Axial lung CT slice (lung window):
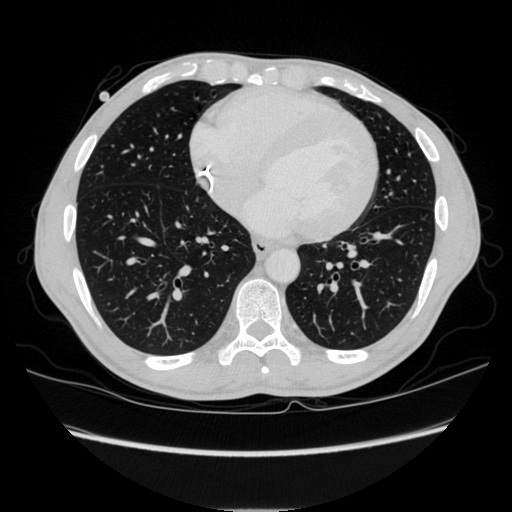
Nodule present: no